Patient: sex M, age 38
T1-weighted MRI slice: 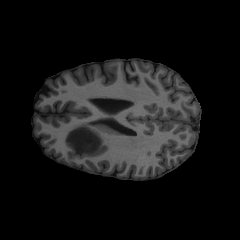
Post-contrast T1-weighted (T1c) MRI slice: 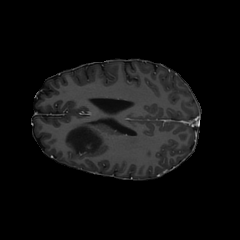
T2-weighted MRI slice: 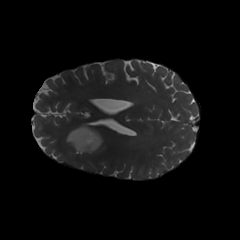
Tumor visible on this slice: yes
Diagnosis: Astrocytoma, IDH-mutant
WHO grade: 3